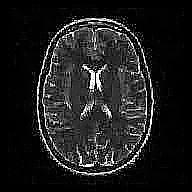
Label: notumor